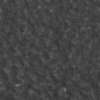
Label: not_dusty